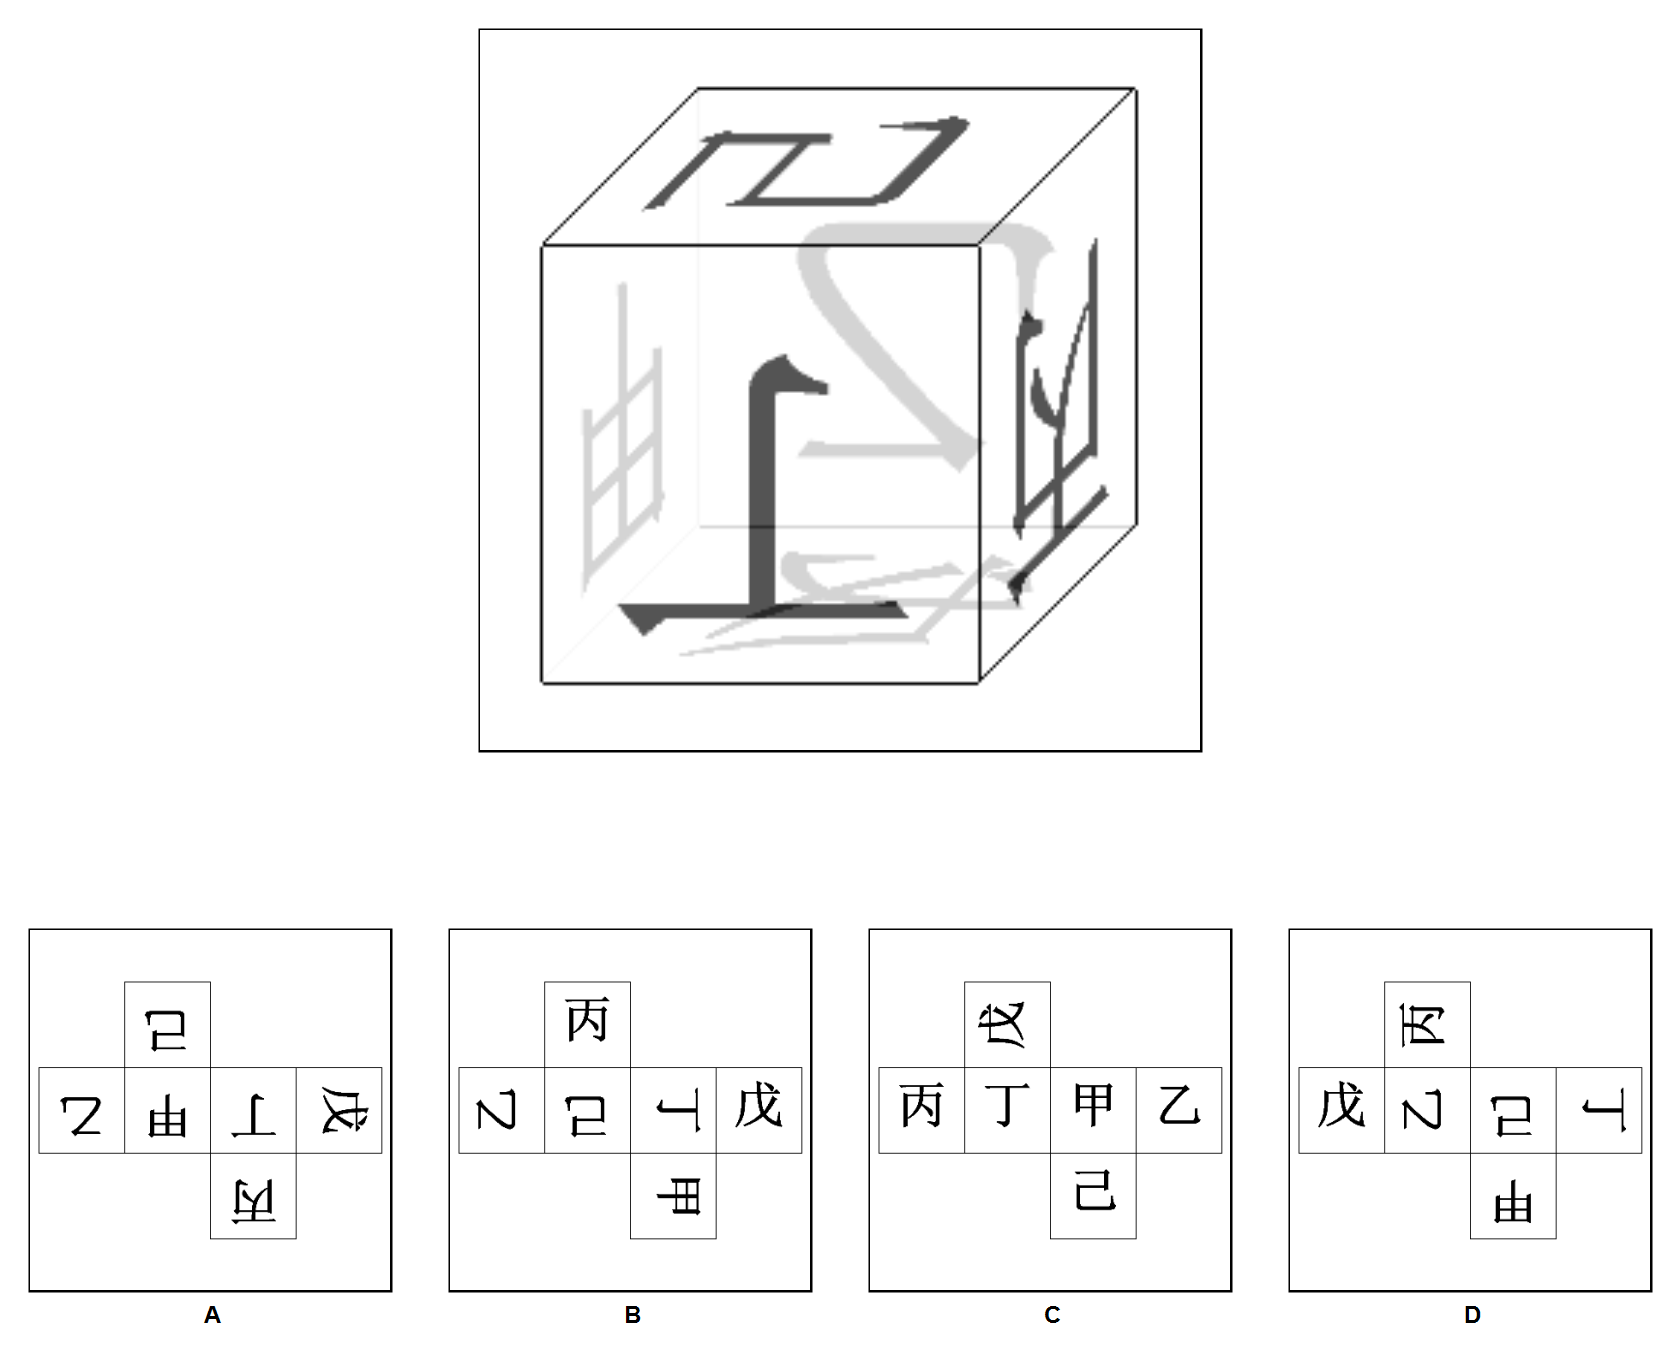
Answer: A